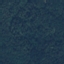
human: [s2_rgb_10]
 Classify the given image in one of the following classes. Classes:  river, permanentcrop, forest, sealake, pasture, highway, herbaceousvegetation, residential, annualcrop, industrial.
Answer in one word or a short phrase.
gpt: Forest